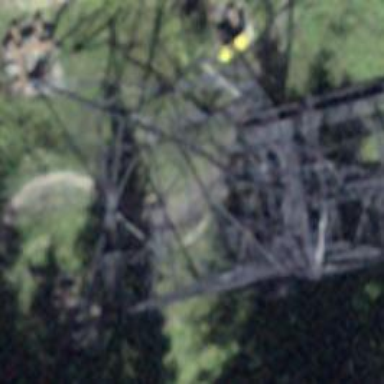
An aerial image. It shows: Pylon for aerialway.